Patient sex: F
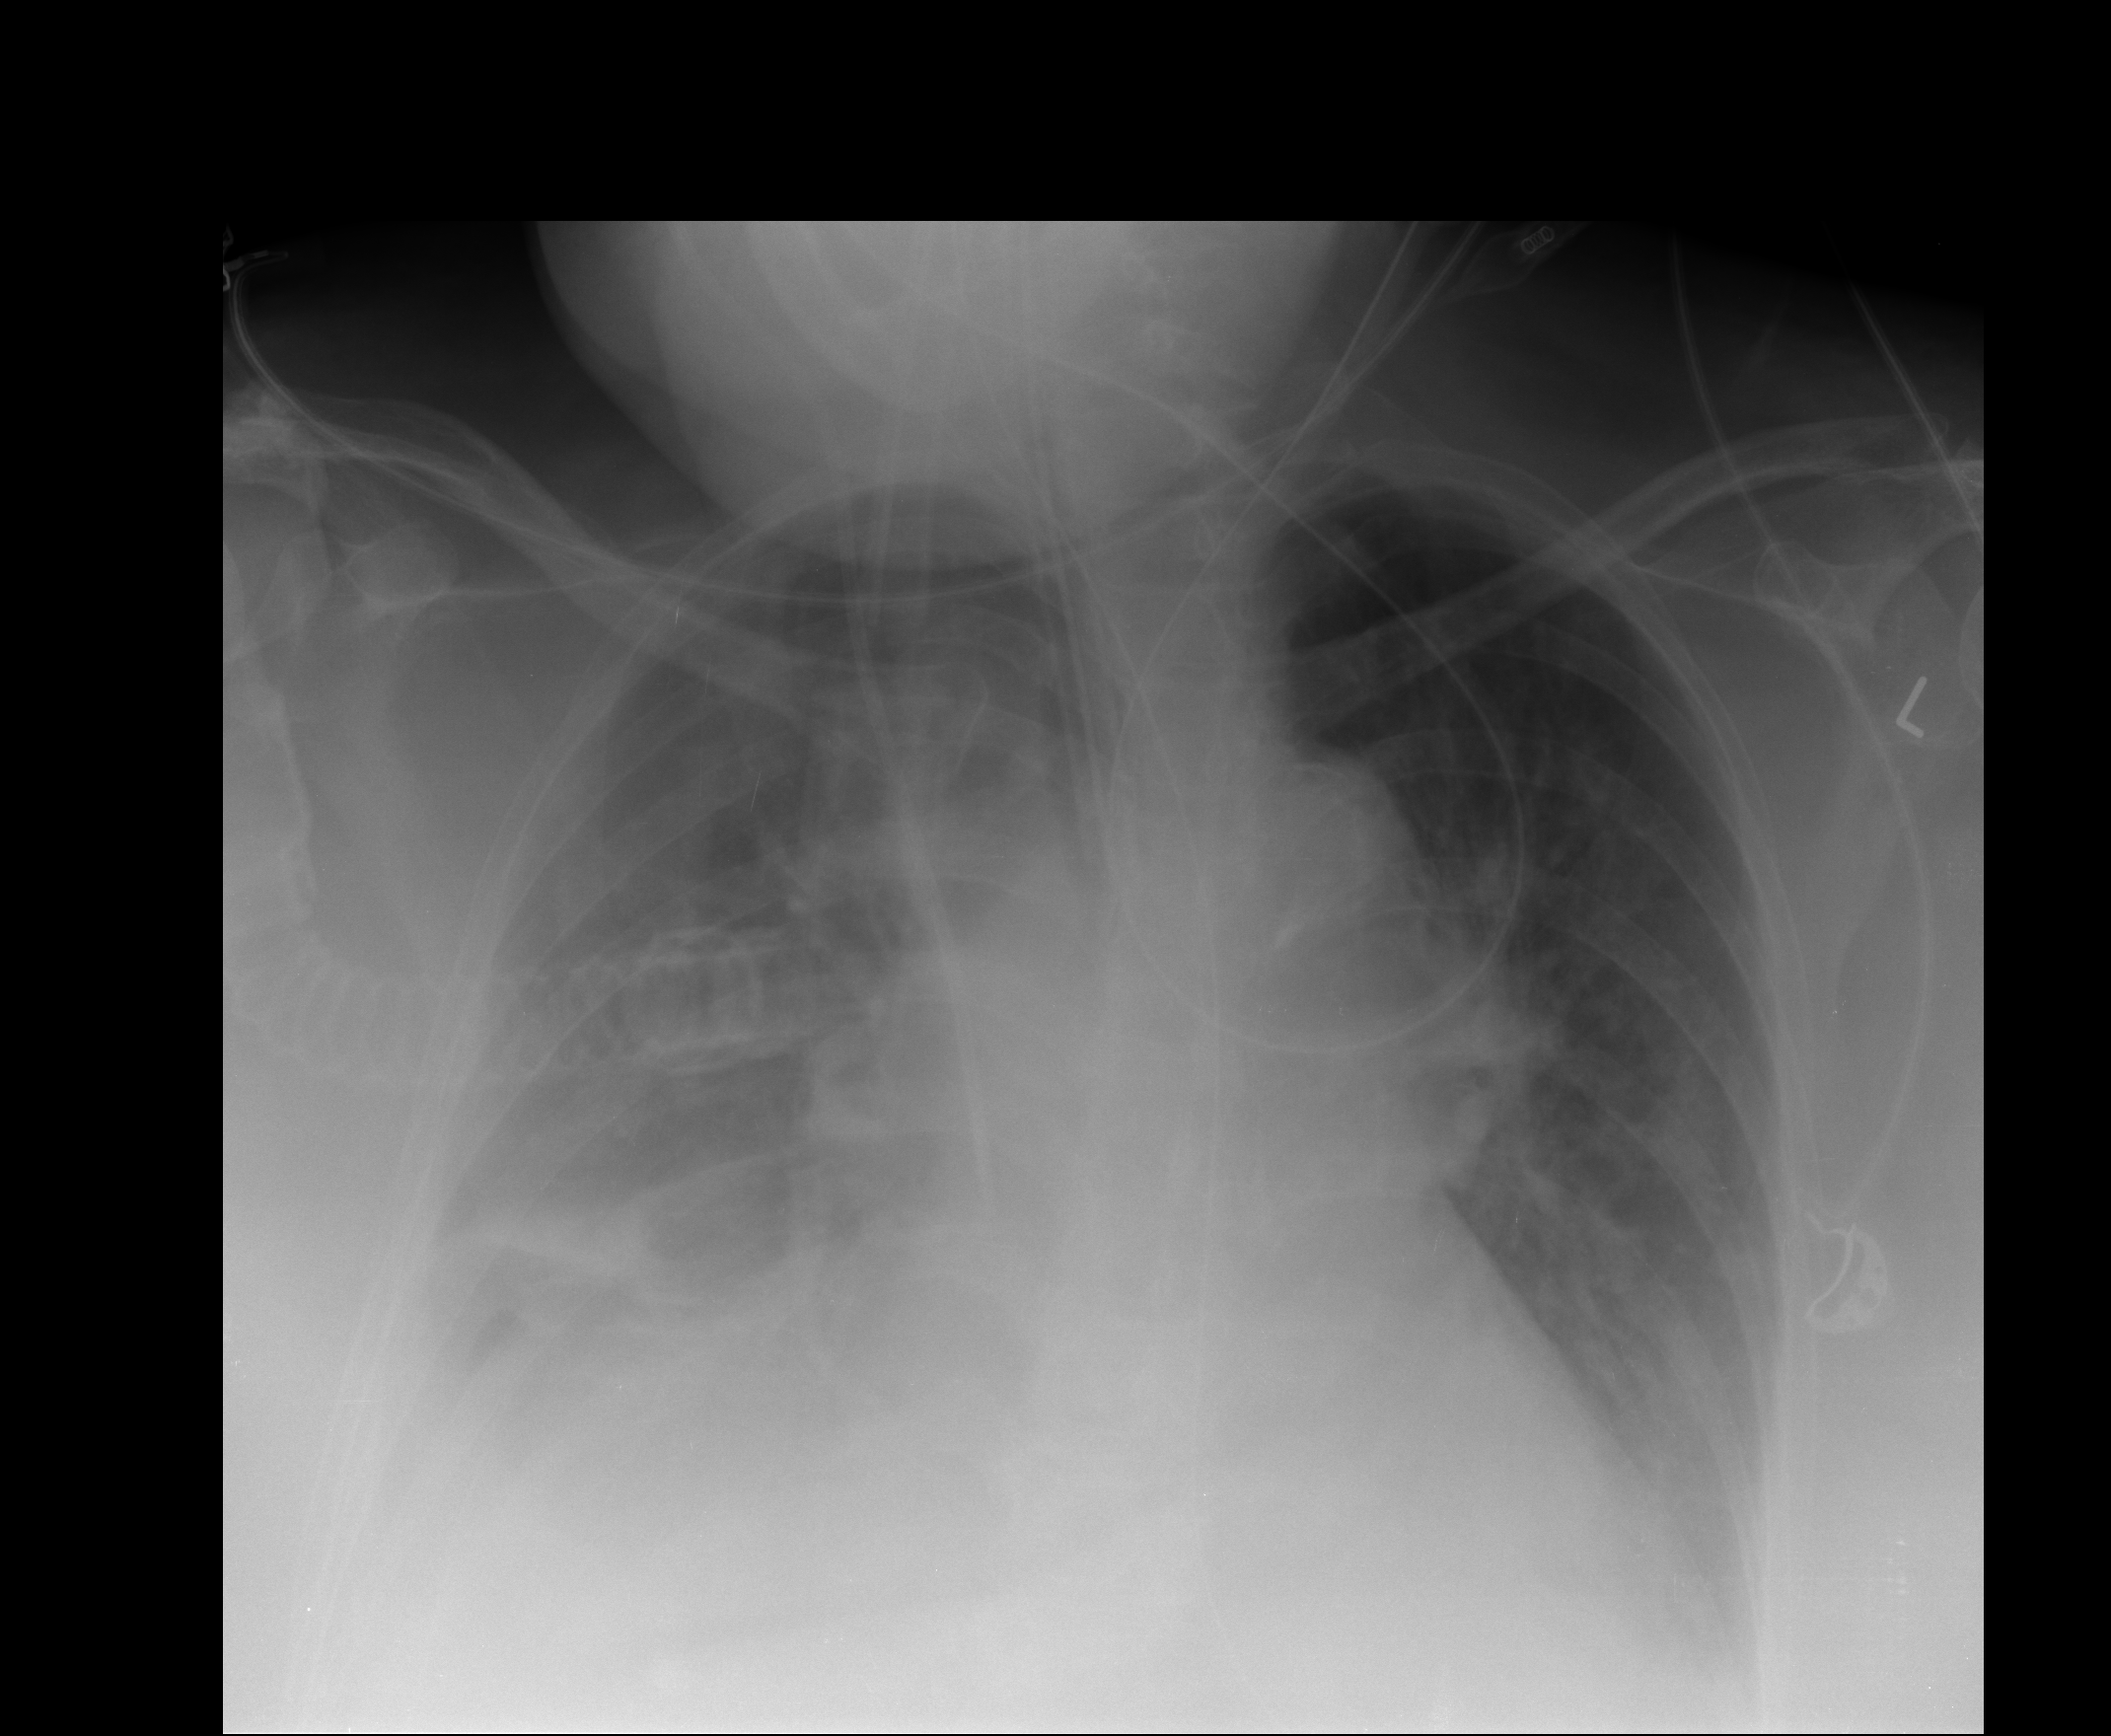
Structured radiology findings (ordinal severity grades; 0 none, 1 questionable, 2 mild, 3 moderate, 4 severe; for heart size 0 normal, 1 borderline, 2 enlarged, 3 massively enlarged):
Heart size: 0
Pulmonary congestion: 3
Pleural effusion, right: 3
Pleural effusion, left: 2
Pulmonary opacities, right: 3
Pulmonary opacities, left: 0
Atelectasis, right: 2
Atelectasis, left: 0